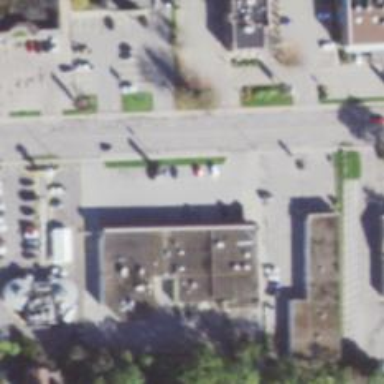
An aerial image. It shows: Supermarket.